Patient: sex M, age 48
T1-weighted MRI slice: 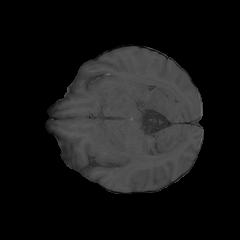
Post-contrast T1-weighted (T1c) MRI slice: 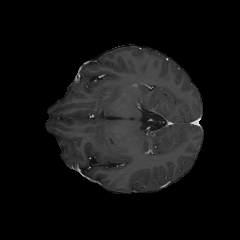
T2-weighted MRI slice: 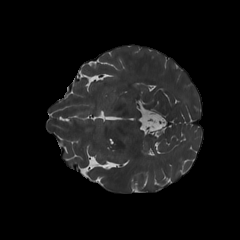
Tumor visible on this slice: no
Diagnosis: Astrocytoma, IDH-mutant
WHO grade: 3